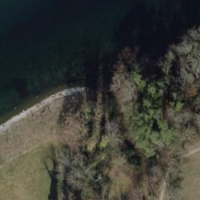
EUNIS habitat code: 53
Species observed at this site:
Alisma plantago-aquatica